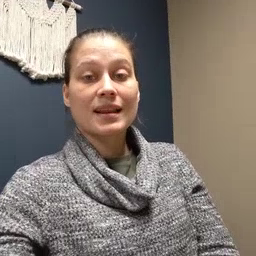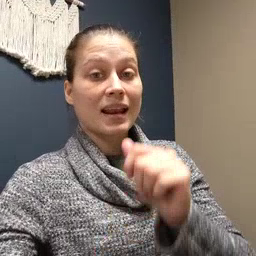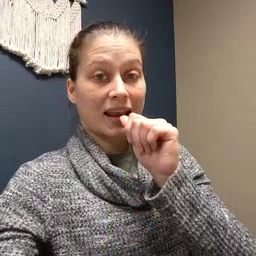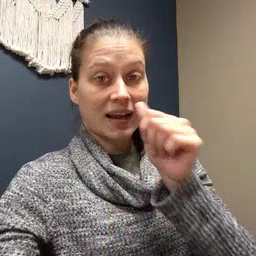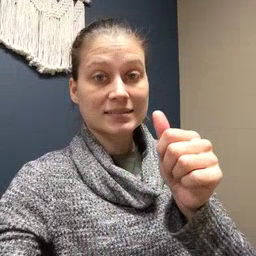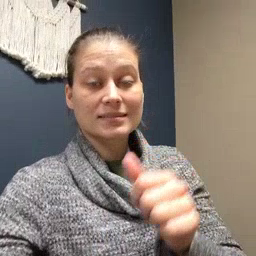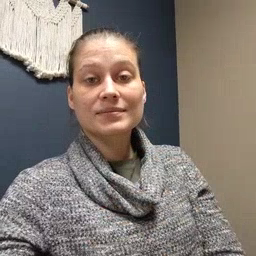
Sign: nuts